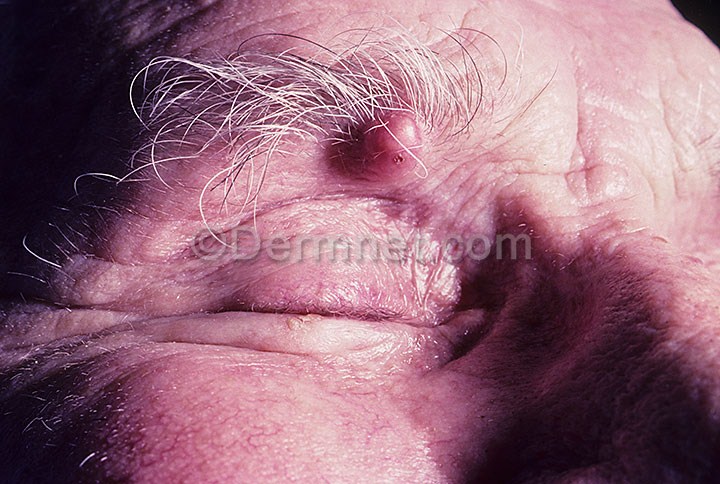
Disease: Seborrheic Keratoses and other Benign Tumors